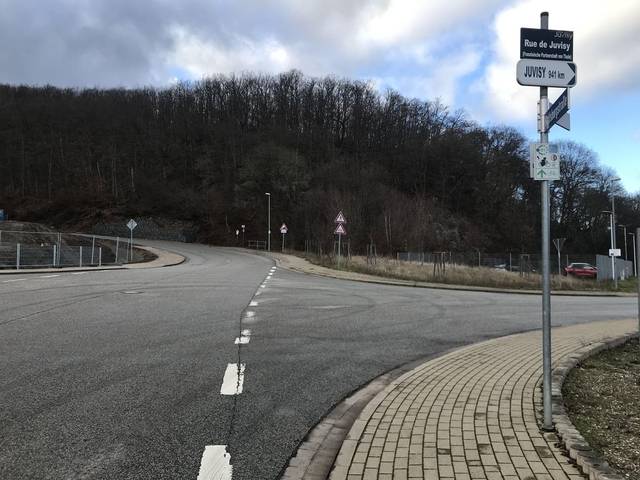
Region: Germany
Coordinates: 51.751, 11.028